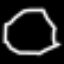
Label: octagon